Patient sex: M
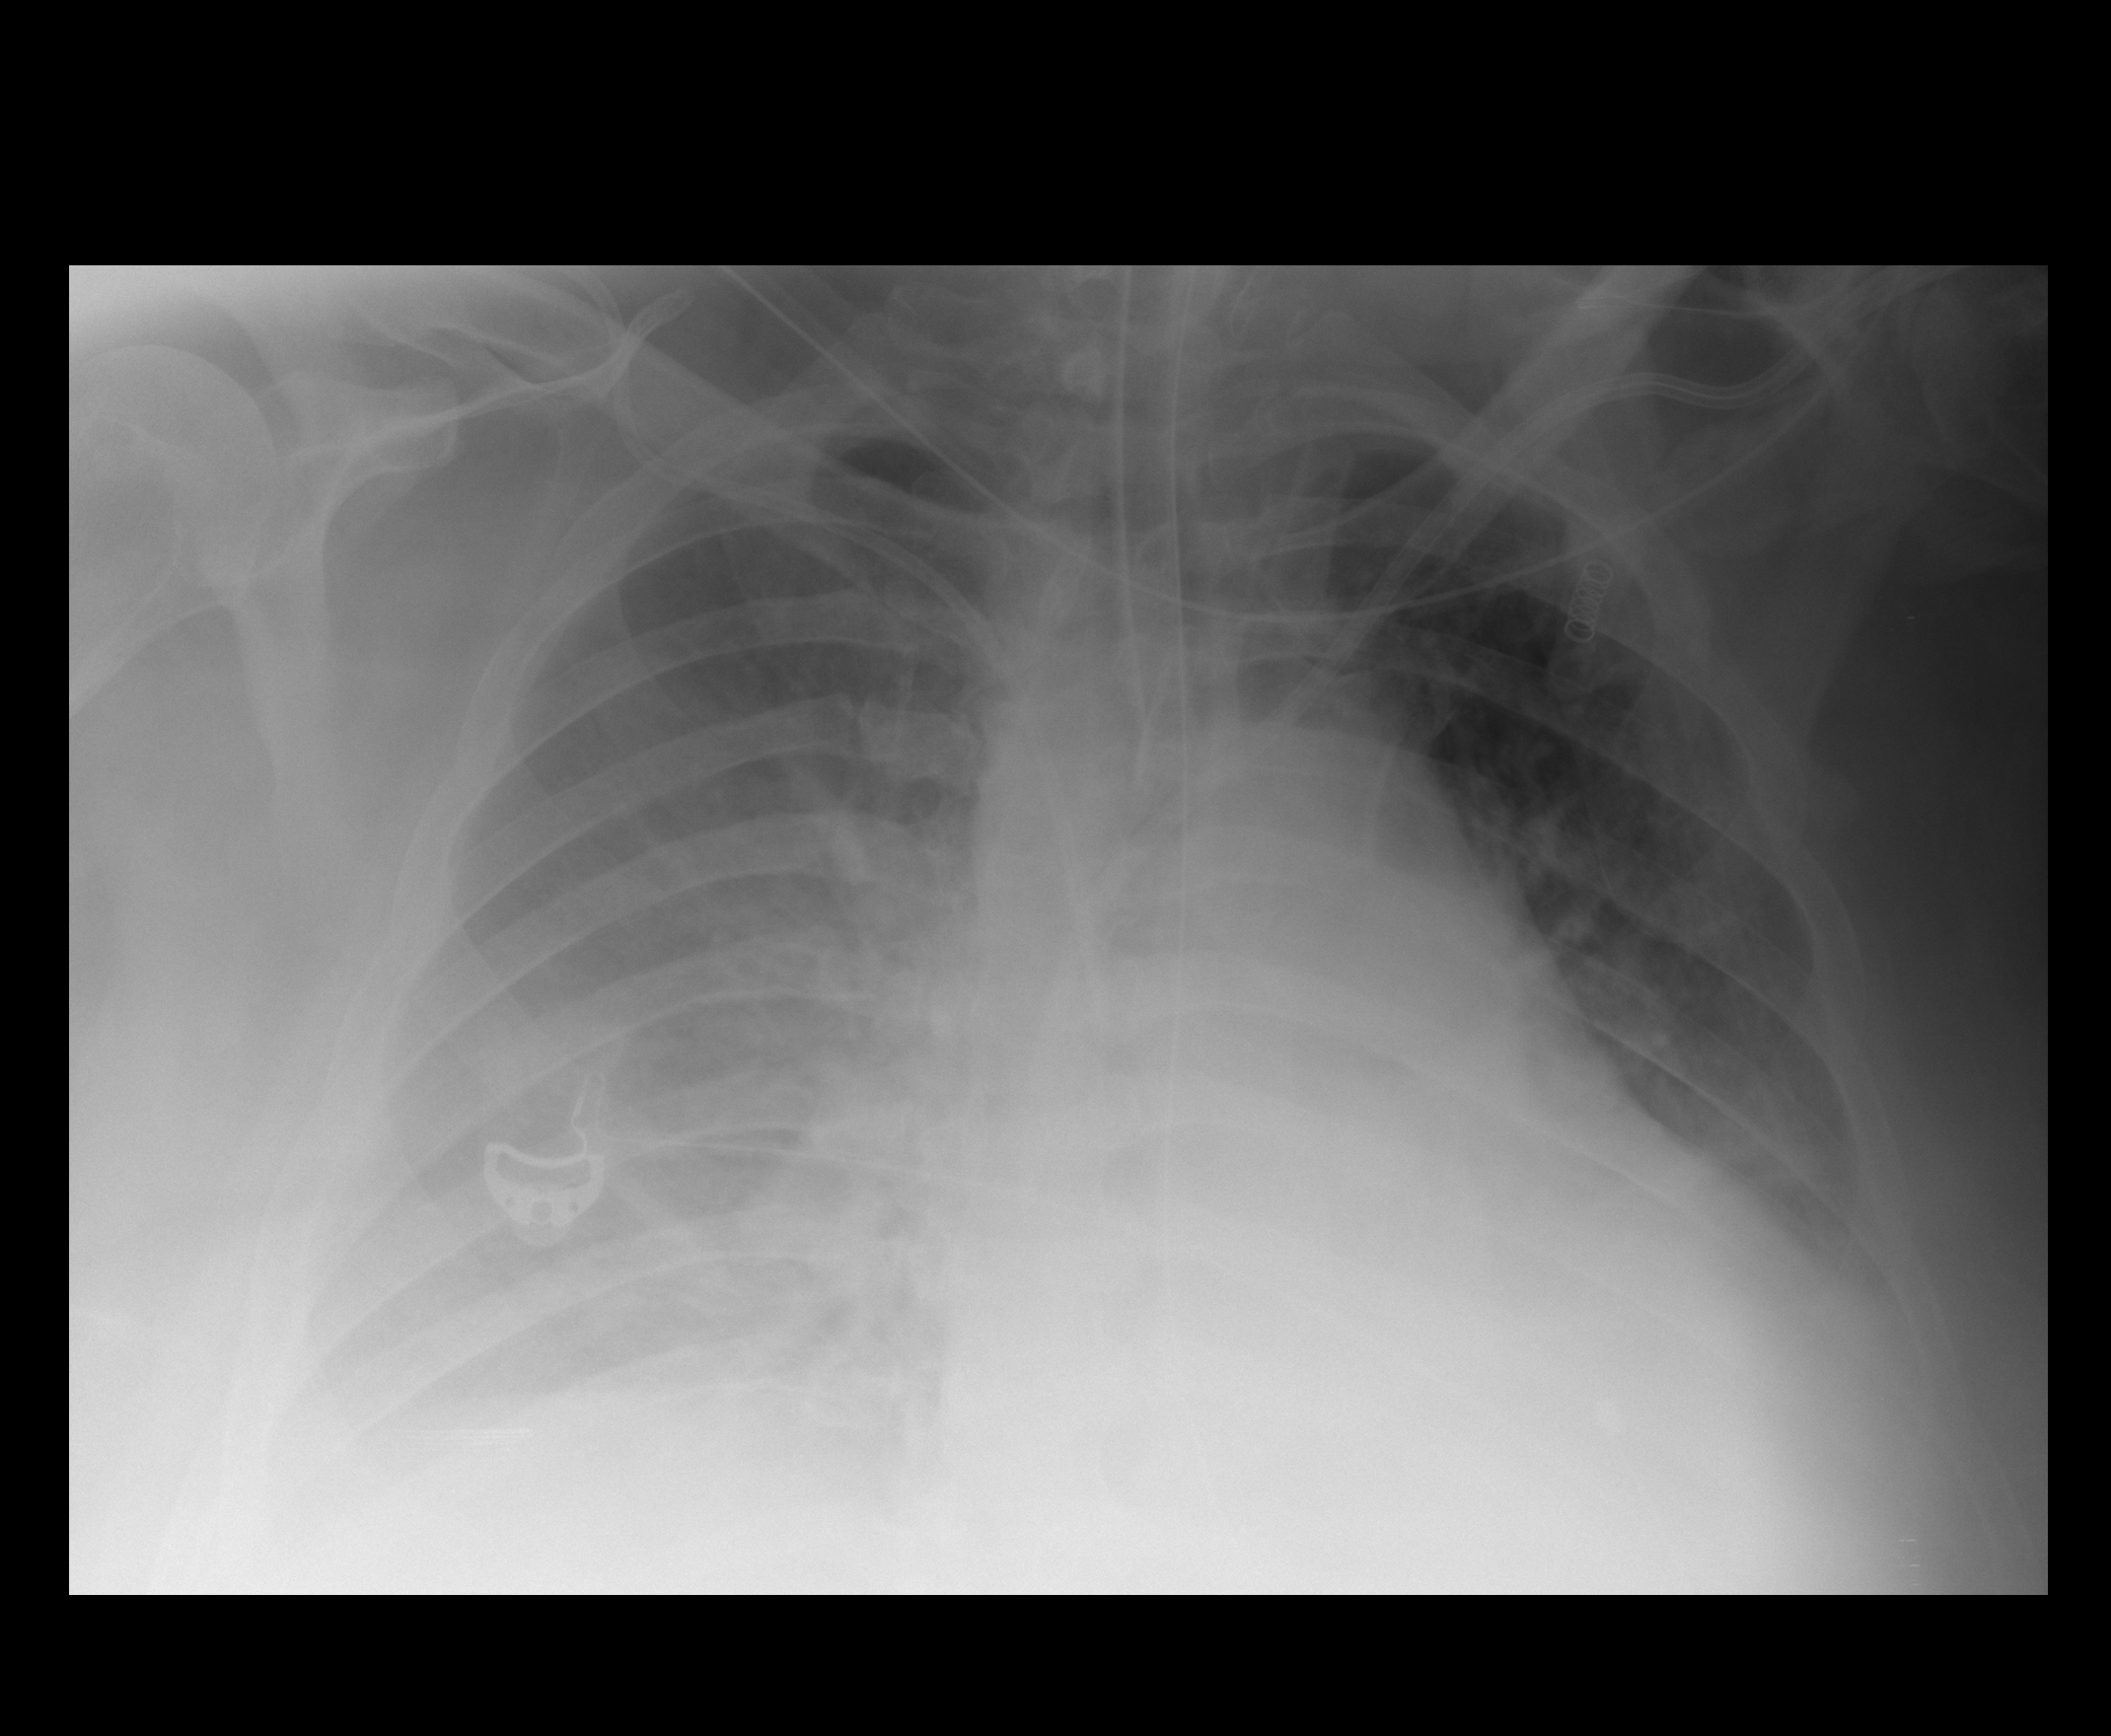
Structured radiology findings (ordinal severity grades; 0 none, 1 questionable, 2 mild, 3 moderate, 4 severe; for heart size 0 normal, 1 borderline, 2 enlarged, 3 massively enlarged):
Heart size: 2
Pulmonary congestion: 2
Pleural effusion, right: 2
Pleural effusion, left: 2
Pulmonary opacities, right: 0
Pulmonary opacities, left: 0
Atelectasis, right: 2
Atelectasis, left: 2